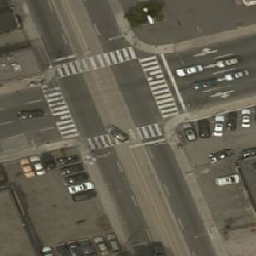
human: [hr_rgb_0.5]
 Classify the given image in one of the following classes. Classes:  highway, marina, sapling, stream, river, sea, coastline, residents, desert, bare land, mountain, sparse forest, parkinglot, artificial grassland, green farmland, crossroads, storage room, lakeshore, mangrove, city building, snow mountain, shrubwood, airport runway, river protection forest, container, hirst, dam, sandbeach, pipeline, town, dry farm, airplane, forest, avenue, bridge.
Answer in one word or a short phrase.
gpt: crossroads